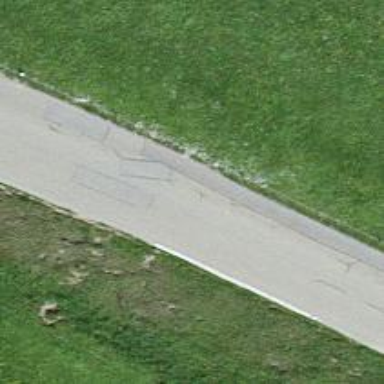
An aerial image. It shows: Asphalt tertiary road without sidewalk.